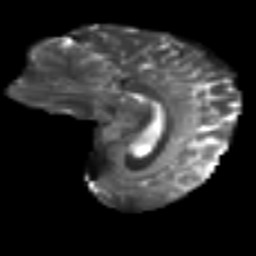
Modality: T2w
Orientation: sagittal
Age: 40
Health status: ill
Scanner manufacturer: philips
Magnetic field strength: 3 T
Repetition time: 9 s
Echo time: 0.127 s